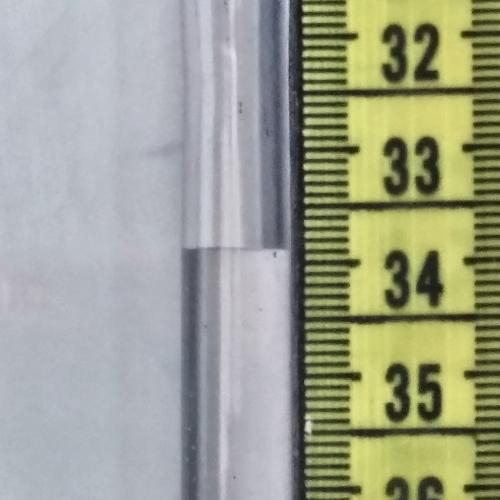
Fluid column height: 33.9 cm